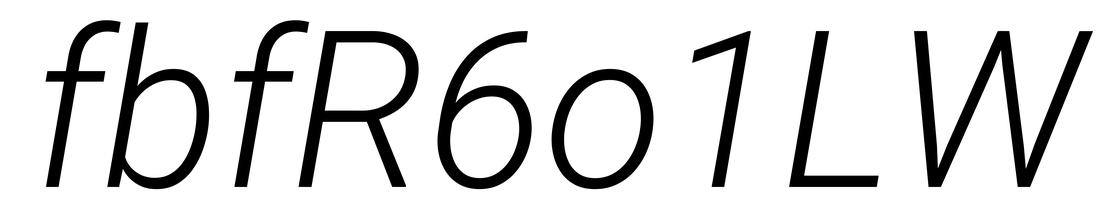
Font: Roboto-Italic_Light_Italic